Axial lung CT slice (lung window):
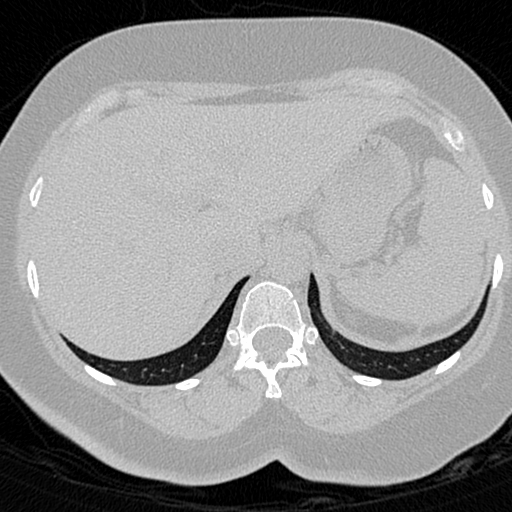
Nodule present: no